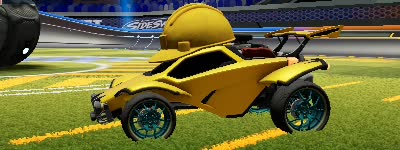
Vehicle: octane